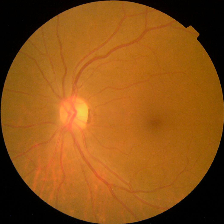
Diabetic retinopathy grade: No DR